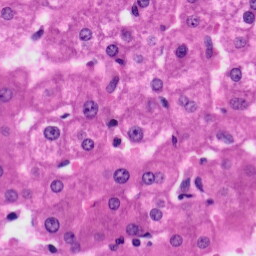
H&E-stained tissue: Liver